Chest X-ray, PA view. Patient: 69 years old, sex M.
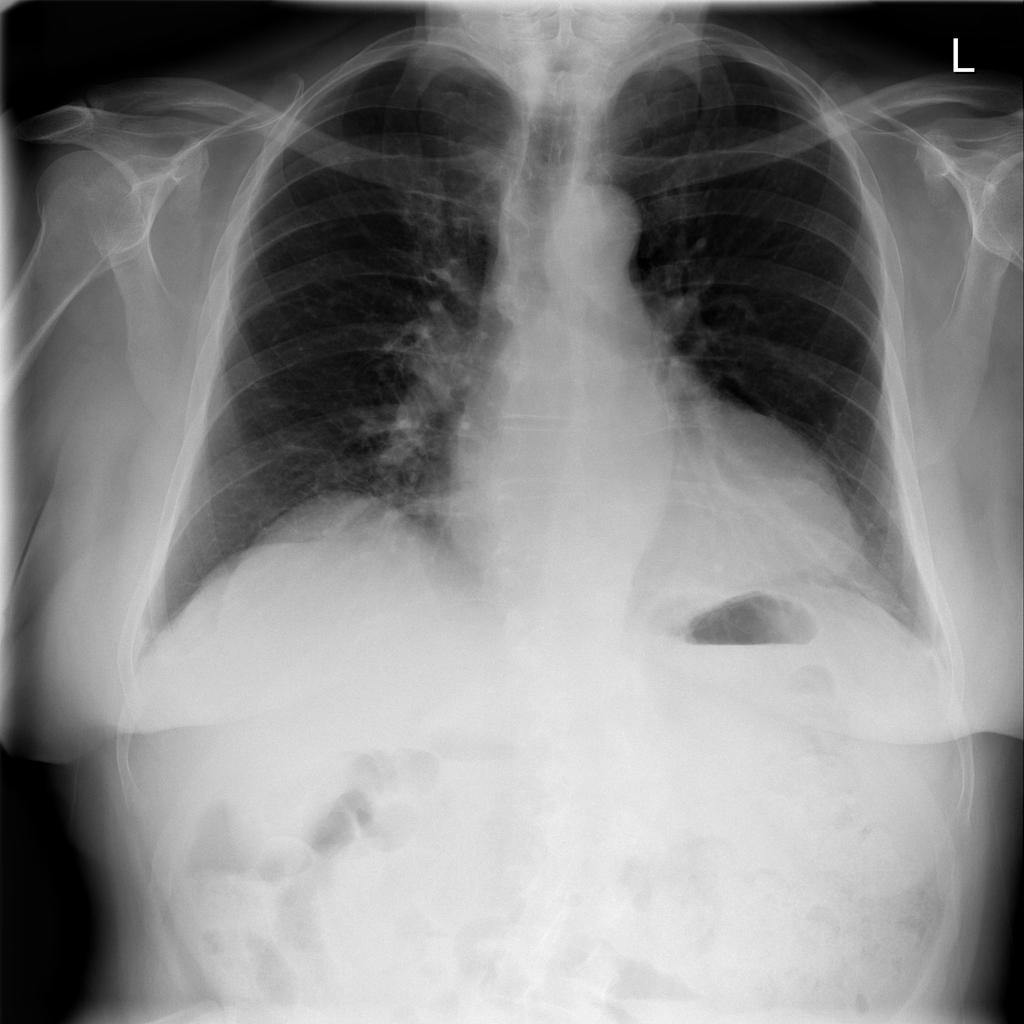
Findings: No Finding